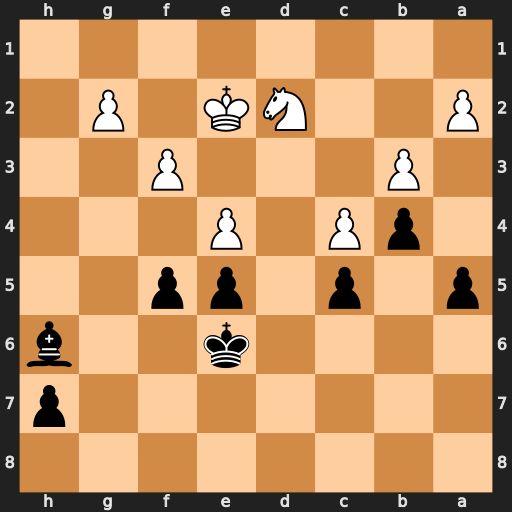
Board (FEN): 8/7p/4k2b/p1p1pp2/1pP1P3/1P3P2/P2NK1P1/8
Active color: b
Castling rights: -
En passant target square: -
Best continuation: Bxd2 exf5+ Kxf5 Kxd2 Kf4